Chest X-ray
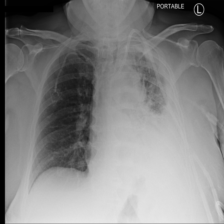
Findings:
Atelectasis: negative
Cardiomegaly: negative
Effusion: negative
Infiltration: negative
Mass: negative
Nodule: negative
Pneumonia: negative
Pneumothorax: negative
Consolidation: negative
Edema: negative
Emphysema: negative
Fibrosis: negative
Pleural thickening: negative
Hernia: negative